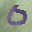
Label: 0